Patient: sex F, age 58
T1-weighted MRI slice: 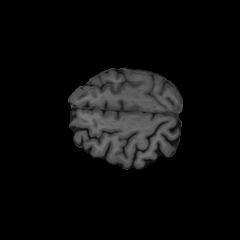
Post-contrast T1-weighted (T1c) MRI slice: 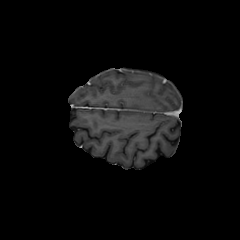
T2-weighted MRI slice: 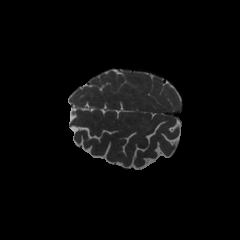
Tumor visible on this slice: no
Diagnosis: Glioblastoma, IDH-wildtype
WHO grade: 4